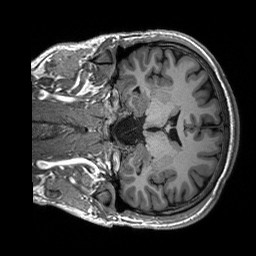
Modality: T1w
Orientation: coronal
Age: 25
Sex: male
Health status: healthy
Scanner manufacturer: siemens
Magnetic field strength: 3 T
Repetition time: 2.53 s
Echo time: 0.00227 s